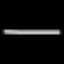
Label: line